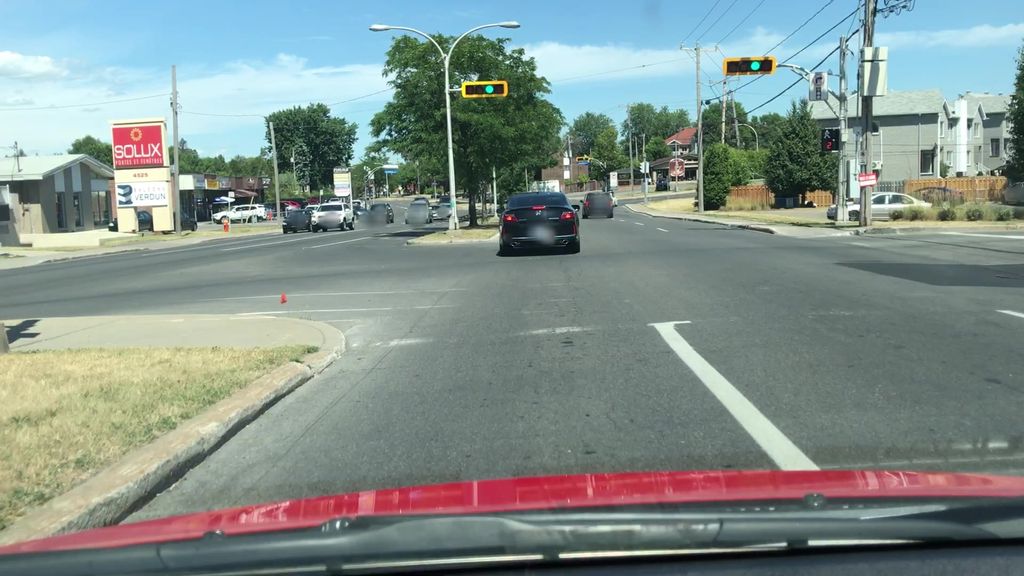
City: montreal